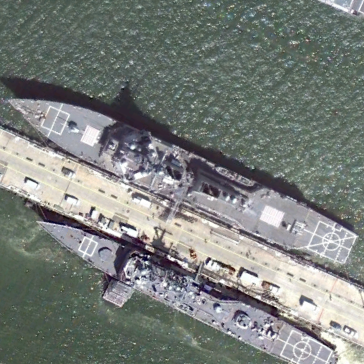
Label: destroyer